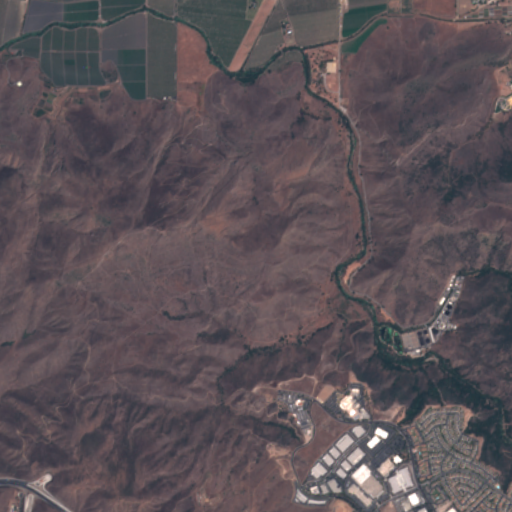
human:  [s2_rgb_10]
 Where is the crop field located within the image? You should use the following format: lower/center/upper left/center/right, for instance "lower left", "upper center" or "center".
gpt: The crop field is located in the upper of the image.
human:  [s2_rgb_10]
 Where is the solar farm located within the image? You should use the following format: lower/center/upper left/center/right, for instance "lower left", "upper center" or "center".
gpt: The solar farm is located in the lower right of the image.
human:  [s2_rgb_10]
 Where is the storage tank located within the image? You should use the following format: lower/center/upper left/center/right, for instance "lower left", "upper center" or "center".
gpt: The storage tank is located in the center right of the image.
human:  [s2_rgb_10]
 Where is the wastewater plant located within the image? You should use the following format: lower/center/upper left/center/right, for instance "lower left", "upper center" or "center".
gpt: The wastewater plant is located in the lower right of the image.
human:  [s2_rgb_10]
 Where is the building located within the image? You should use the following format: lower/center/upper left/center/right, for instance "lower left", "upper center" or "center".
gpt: The building is located in the lower right of the image.
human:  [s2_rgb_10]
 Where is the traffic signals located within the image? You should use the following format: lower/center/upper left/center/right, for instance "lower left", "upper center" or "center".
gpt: The traffic signals is located in the lower right of the image.
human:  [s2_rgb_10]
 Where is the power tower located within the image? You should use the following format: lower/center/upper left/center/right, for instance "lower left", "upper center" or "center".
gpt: There is no power tower in the image.